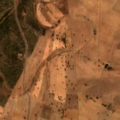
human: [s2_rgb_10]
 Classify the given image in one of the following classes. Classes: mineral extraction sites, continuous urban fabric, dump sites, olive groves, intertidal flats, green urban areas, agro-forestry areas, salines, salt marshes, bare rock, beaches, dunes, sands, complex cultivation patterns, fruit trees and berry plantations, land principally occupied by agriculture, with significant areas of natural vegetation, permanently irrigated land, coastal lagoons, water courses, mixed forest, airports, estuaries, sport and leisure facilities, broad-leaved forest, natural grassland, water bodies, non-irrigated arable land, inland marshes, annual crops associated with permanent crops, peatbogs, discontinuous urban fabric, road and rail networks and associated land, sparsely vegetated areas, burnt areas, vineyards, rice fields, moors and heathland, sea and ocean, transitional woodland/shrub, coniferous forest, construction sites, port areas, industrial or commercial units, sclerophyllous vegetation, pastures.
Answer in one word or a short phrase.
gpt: non-irrigated arable land, complex cultivation patterns, agro-forestry areas, coniferous forest